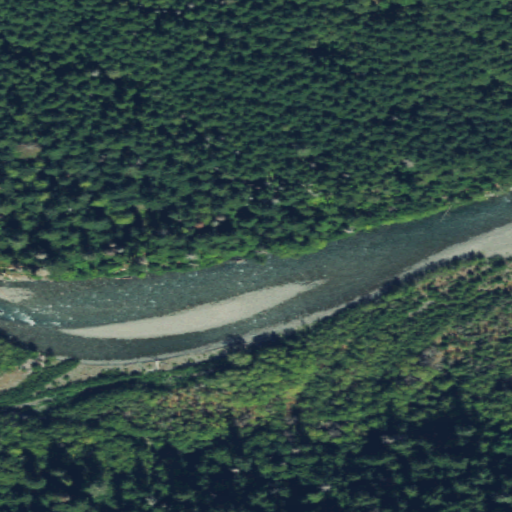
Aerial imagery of plain(s) in Washington named Krause Bottom containing evergreen forest, woody wetlands, open water, herbaceous wetlands, and grassland